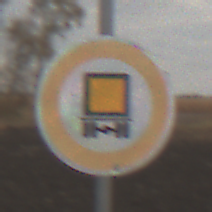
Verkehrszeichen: VerbotKennzeichnungspflichtigeKraftfahrzeugeGefaehrlicheGueter
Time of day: MorningAfternoon
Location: Outdoor (Nature)
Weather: Overcast
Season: NotSpecified
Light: Natural